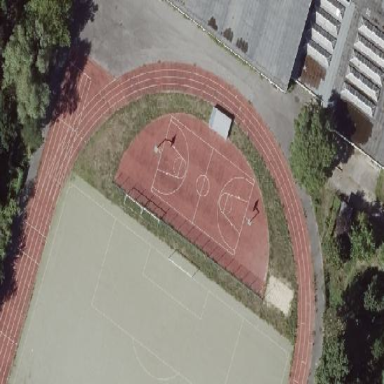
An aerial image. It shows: Tartan basketball court in leisure land pitch.